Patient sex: M
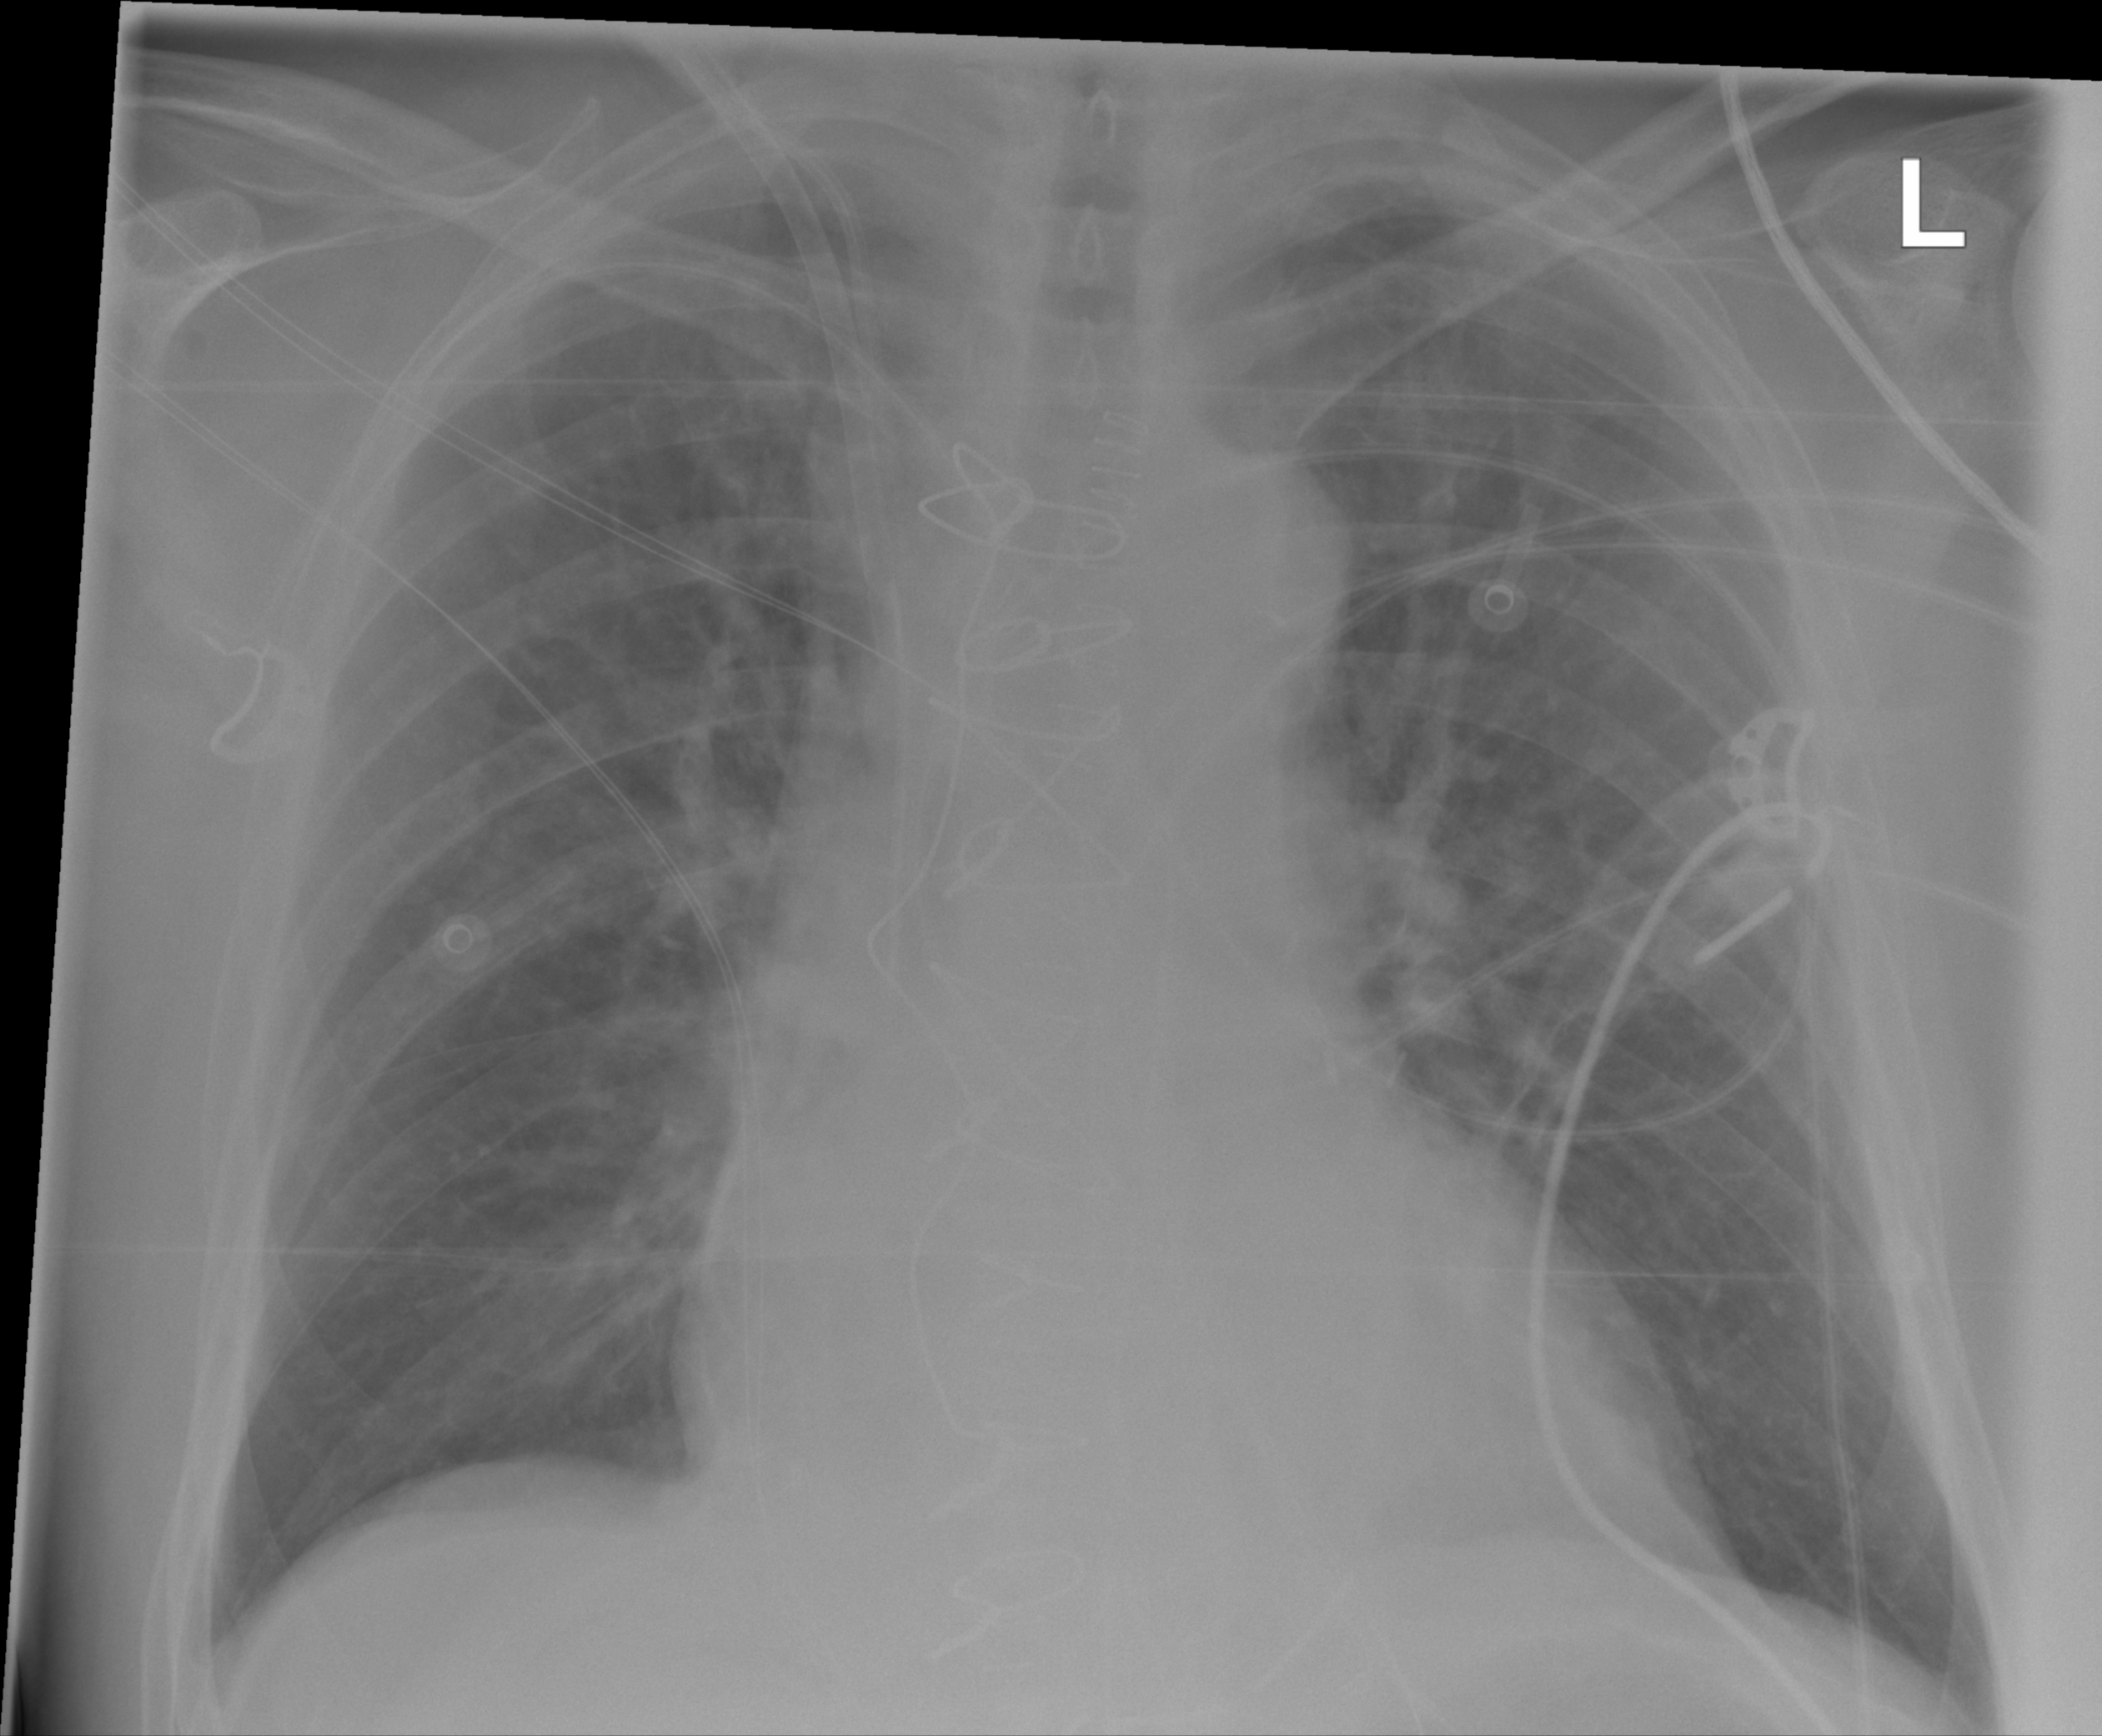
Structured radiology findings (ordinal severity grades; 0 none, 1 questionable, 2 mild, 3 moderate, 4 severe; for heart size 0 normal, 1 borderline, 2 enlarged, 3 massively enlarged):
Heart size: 2
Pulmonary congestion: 2
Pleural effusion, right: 0
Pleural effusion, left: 0
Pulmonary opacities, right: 0
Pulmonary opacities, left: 0
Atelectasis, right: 0
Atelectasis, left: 0